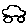
Label: car